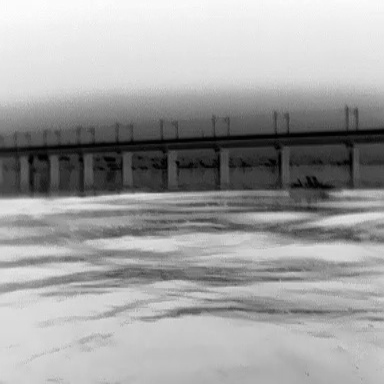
There is a canoe in the infrared image.